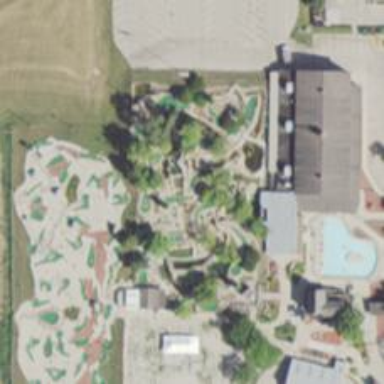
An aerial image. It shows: Pathway for golfing.